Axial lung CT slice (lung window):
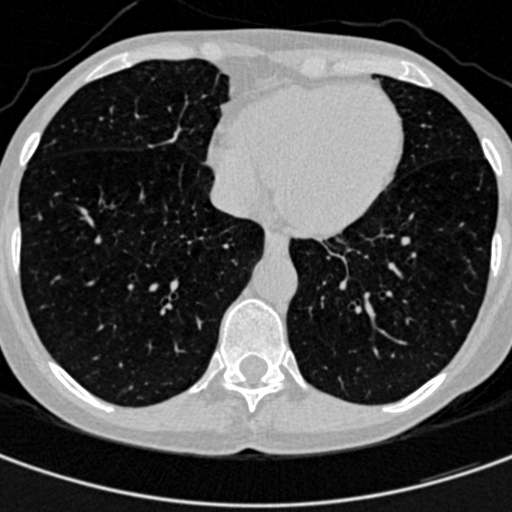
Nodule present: no